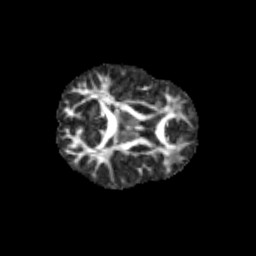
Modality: FA
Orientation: axial
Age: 10
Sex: female
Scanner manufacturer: siemens
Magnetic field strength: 3 T
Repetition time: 3.8 s
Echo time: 0.07 s